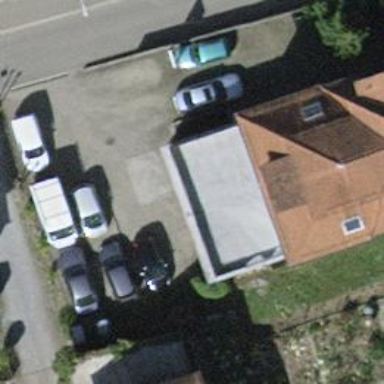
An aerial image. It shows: Car repair shop.